Question: In the <URL> it states that using '&&' and '||' is "incorrect":

Is there any advantage to using 'AND' and 'OR' other than clarity?
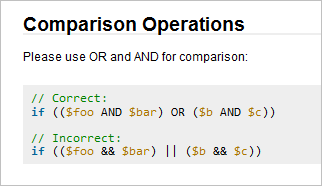
Answer: The truth tables for the operators are the same, the only difference is precedence:
<URL>
<URL>